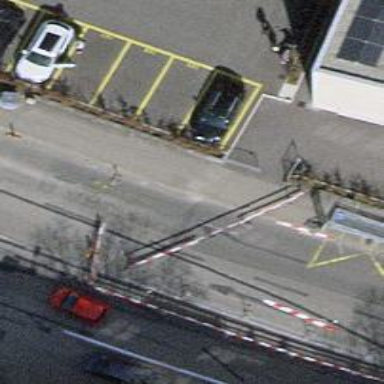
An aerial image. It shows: Fence is in the image.